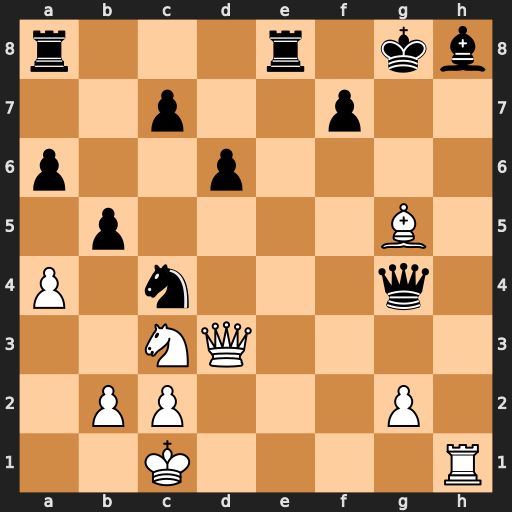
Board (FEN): r3r1kb/2p2p2/p2p4/1p4B1/P1n3q1/2NQ4/1PP3P1/2K4R
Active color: w
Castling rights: -
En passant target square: -
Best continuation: Qh7+ Kf8 Qxh8#